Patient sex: F
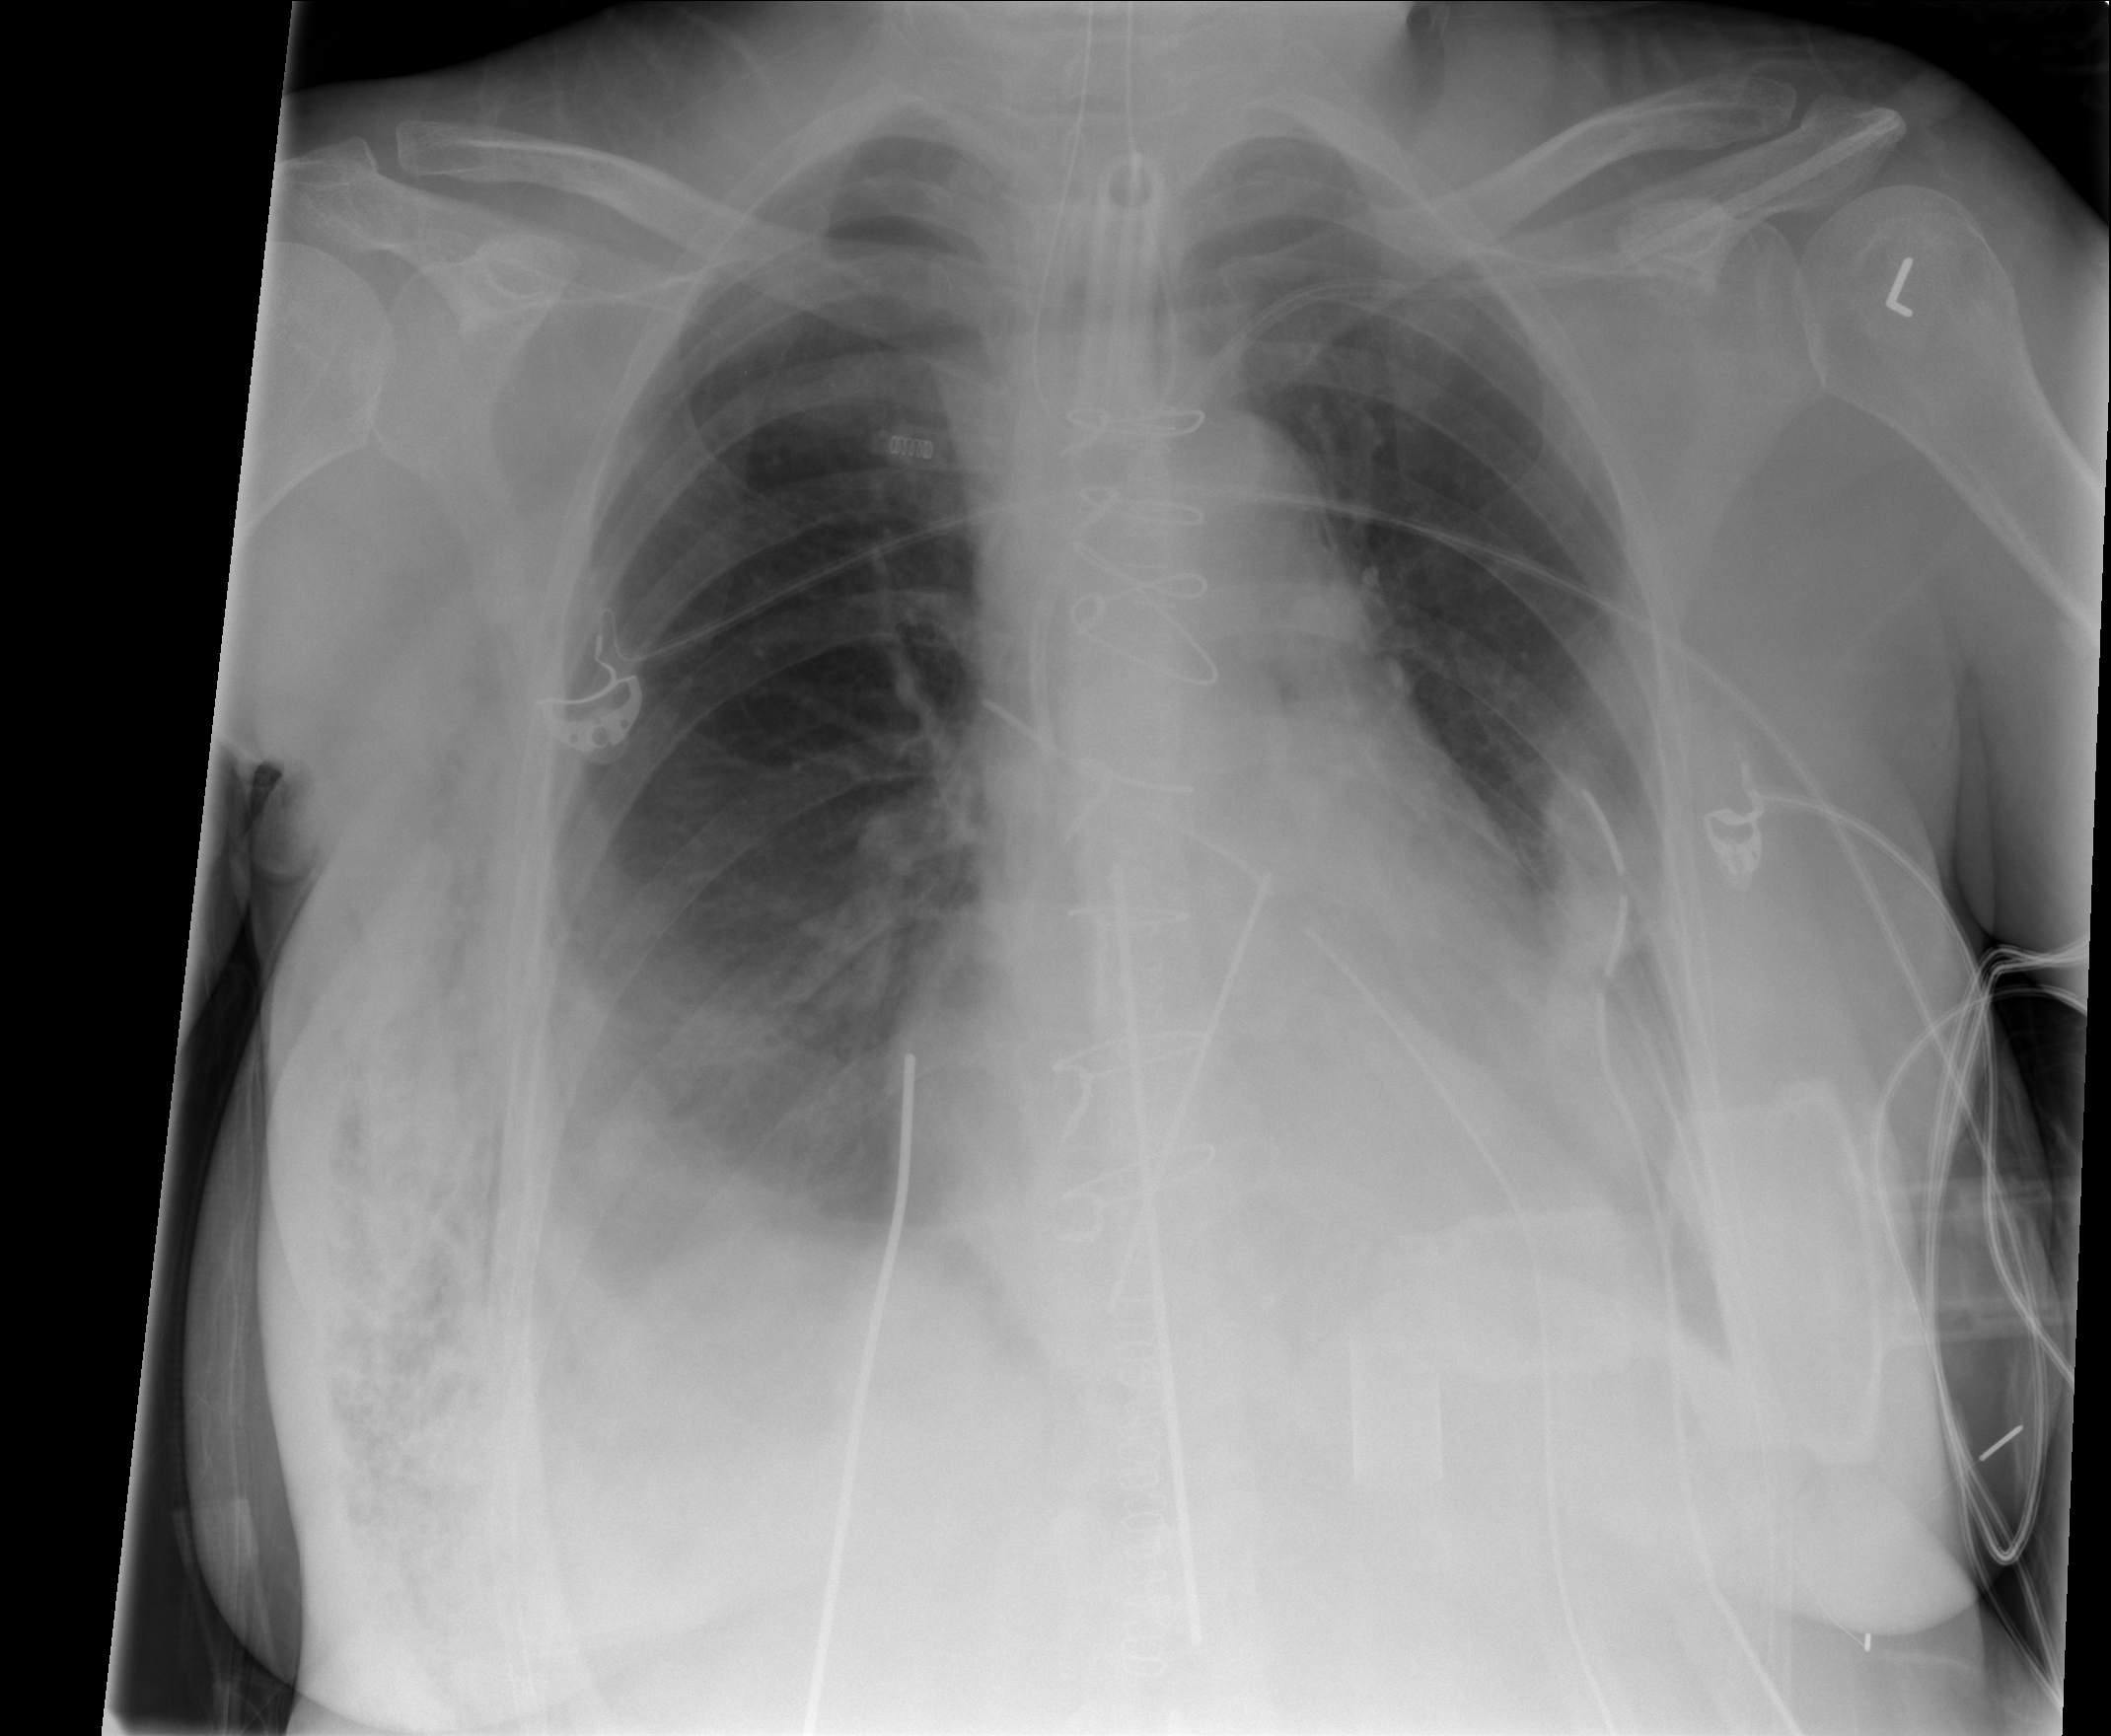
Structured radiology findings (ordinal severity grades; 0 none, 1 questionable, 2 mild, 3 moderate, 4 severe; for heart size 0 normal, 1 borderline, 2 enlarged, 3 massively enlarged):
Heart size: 0
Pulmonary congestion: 0
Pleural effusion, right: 2
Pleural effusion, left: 2
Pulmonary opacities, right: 0
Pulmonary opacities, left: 1
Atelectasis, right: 1
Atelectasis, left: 1